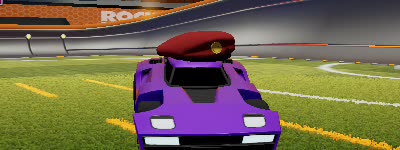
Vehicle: breakout